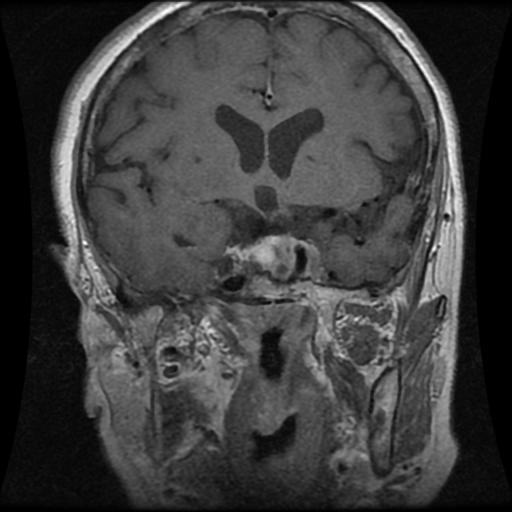
Label: pituitary